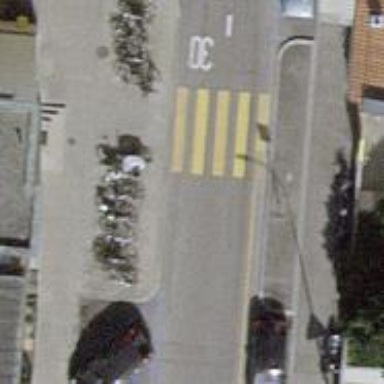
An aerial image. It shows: Marked zebra crossing on the road.